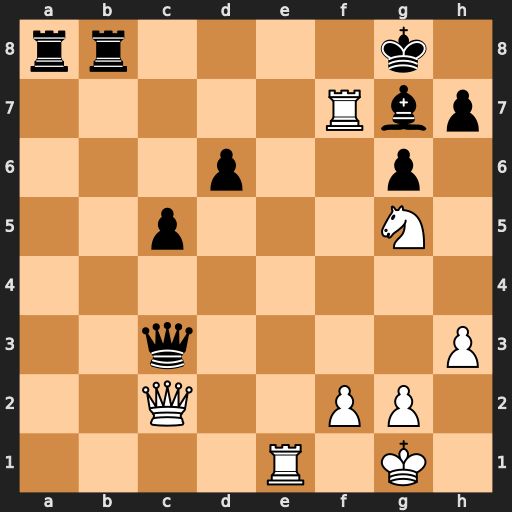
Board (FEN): rr4k1/5Rbp/3p2p1/2p3N1/8/2q4P/2Q2PP1/4R1K1
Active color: w
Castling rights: -
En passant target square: -
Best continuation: Rxg7+ Qxg7 Qc4+ Kh8 Nf7+ Qxf7 Qxf7